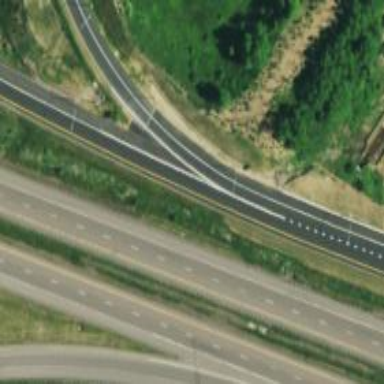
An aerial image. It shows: Asphalt motorway link.